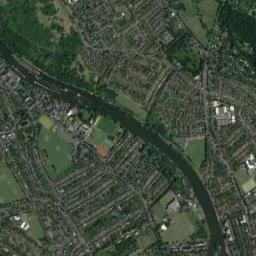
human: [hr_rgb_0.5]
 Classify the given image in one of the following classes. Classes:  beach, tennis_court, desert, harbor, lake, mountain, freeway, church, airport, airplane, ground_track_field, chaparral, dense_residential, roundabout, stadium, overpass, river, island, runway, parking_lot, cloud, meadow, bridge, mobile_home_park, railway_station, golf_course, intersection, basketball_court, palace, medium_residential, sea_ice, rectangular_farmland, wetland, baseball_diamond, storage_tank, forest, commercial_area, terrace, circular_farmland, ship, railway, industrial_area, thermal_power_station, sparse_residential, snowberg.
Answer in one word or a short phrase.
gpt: river